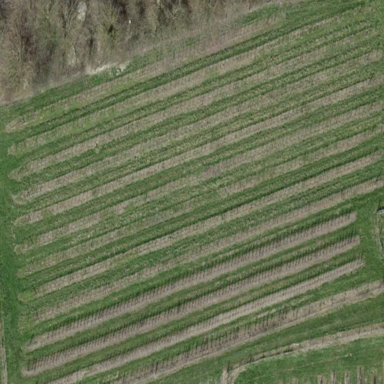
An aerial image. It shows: Orchard.